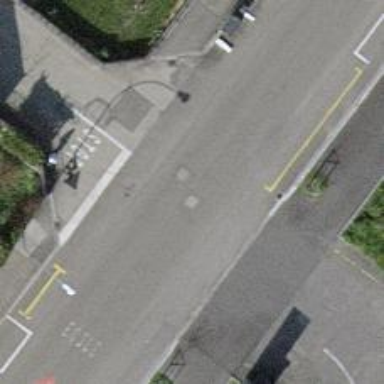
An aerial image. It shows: Parking aisle road with sidewalk.